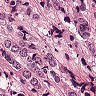
Metastatic tissue present: yes